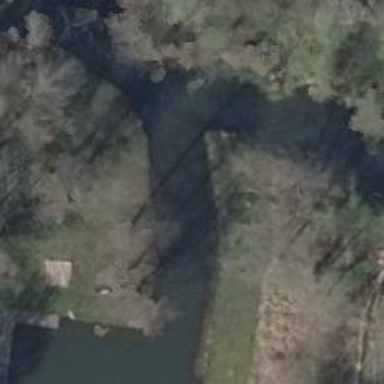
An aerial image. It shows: Canal.